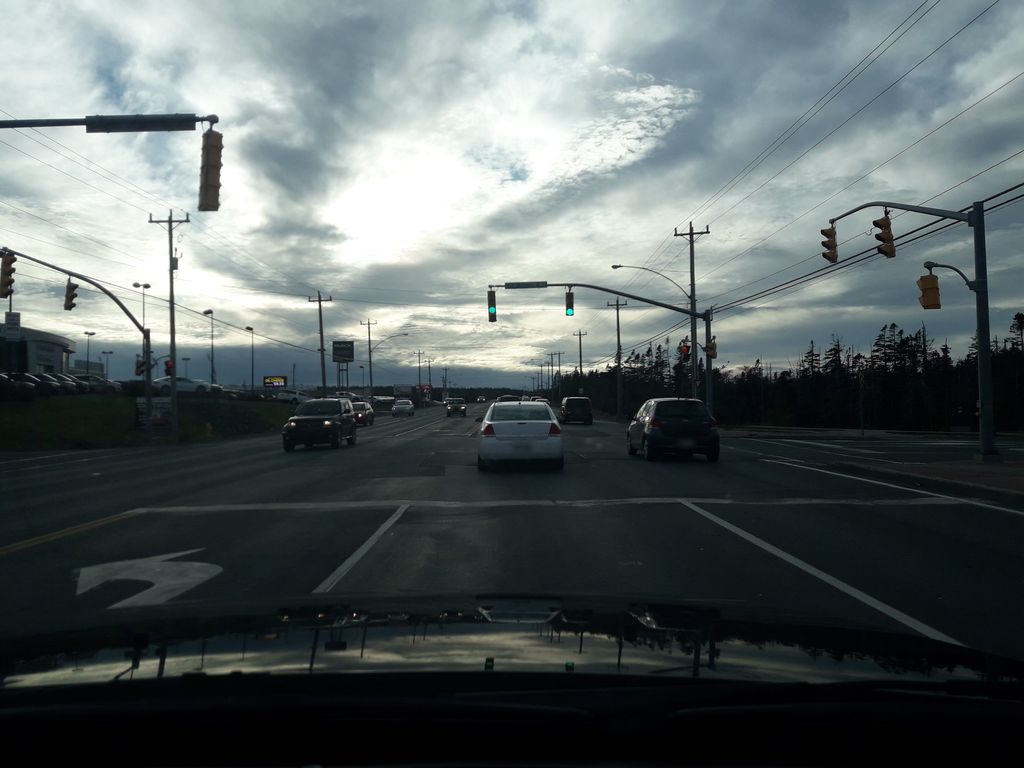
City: st_johns